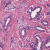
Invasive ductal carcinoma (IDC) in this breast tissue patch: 1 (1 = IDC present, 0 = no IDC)